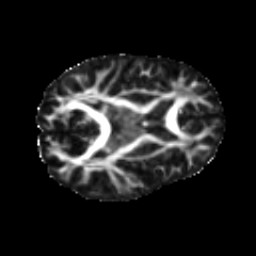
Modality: FA
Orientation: axial
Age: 15
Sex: female
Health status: ill
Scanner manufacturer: ge
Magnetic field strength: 3 T
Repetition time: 6.752 s
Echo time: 0.079 s